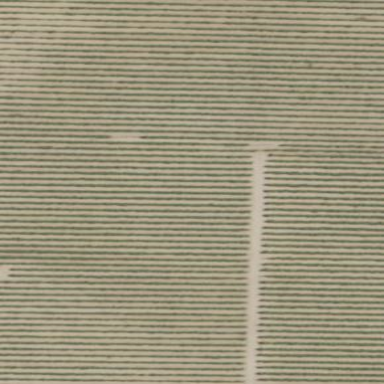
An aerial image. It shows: Vineyard.